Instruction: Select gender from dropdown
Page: traveler
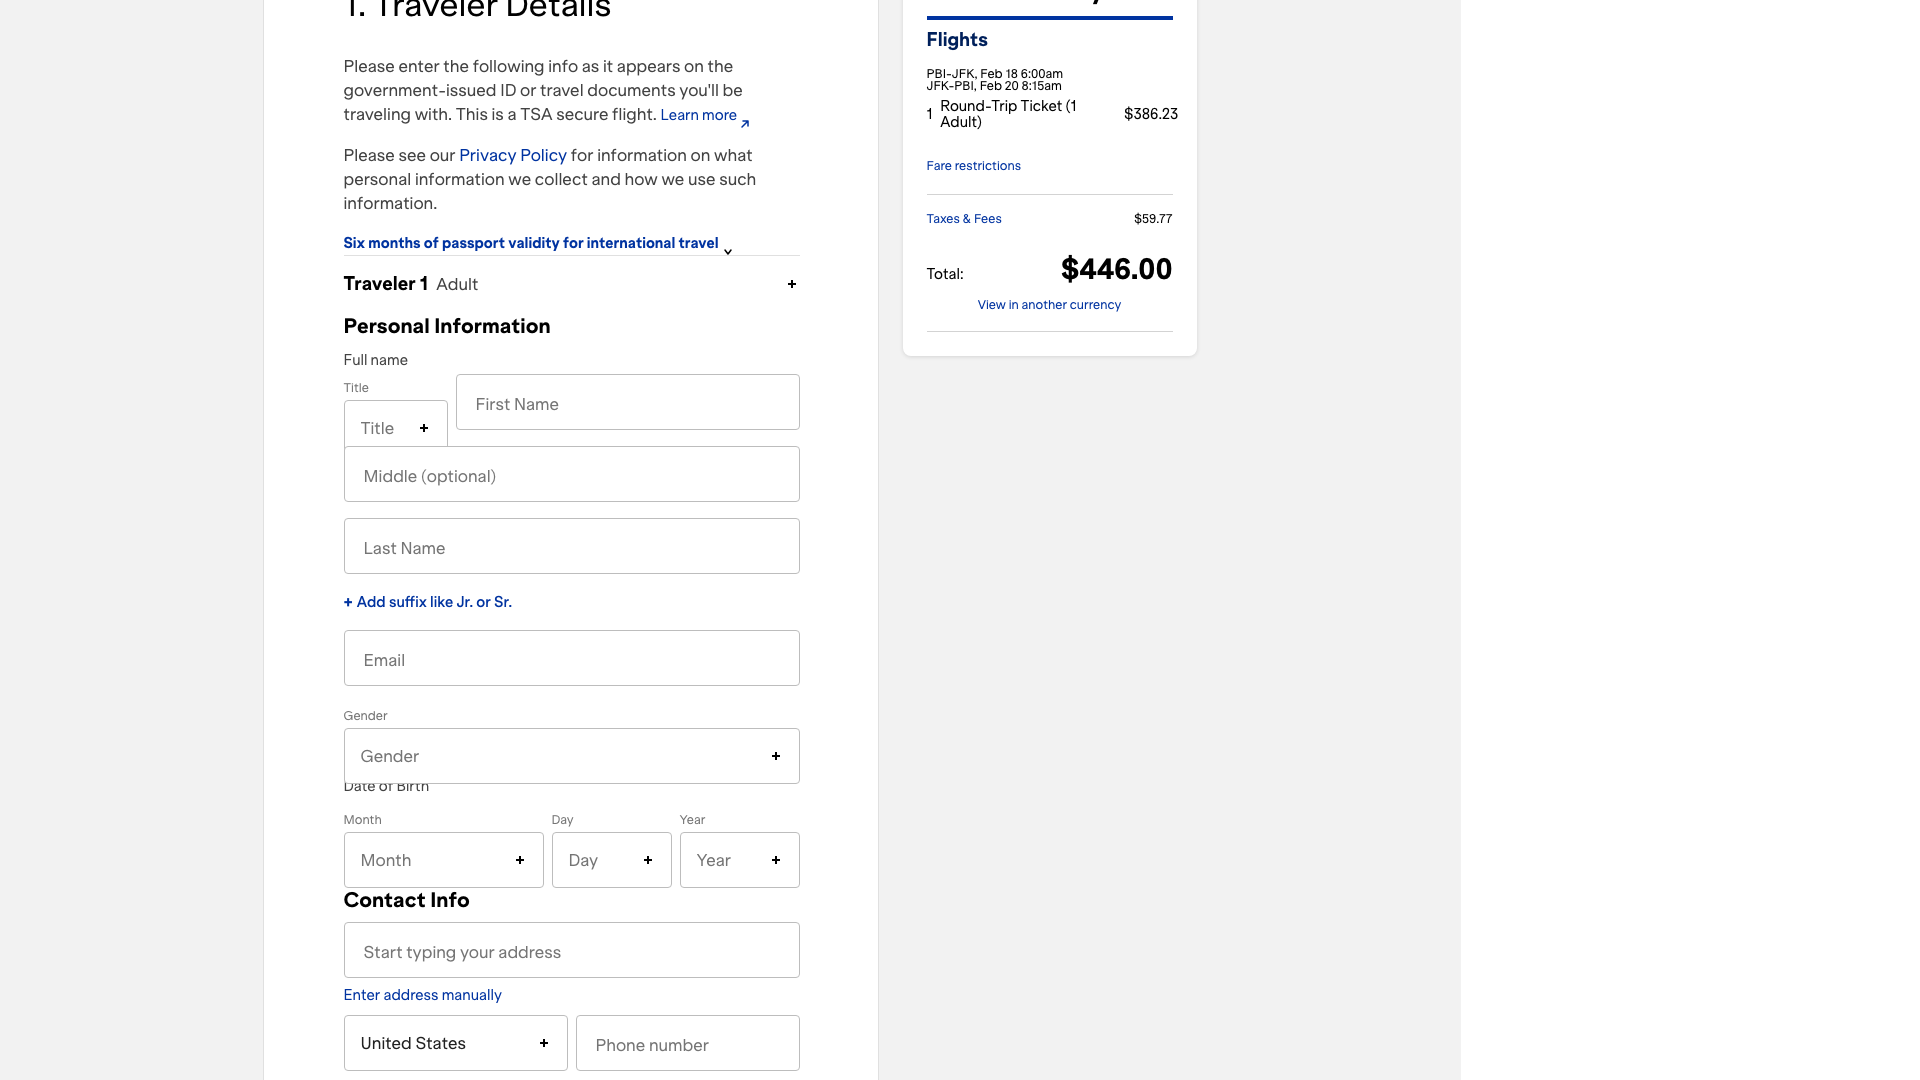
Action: click